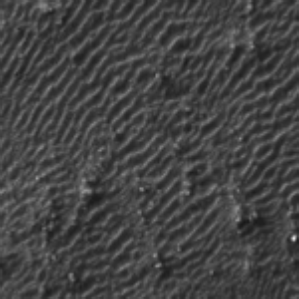
Label: frost